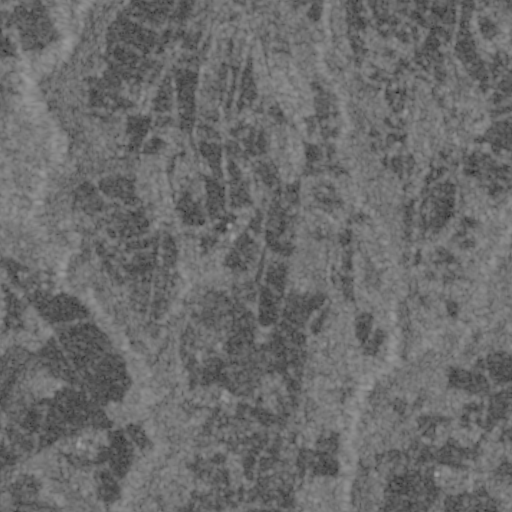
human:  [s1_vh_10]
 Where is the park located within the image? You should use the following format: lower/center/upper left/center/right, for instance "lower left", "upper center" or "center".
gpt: The park is located in the upper right of the image.
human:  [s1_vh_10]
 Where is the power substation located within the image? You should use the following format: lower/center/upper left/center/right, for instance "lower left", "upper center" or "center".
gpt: The power substation is located in the upper center of the image.
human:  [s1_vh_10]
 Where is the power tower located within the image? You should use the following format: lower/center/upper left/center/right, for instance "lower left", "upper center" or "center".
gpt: The power tower is located in the lower of the image.
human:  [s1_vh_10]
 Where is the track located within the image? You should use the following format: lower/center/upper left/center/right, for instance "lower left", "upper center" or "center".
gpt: There is no track in the image.

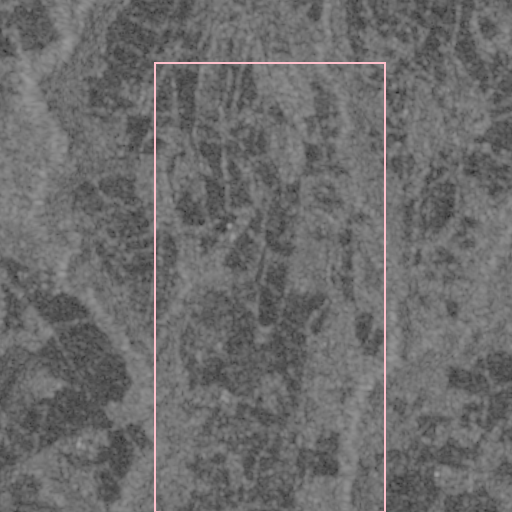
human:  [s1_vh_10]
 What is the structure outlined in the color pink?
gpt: The structure outlined in pink is a crop field.
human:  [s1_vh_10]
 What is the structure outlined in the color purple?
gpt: There is no purple outline.